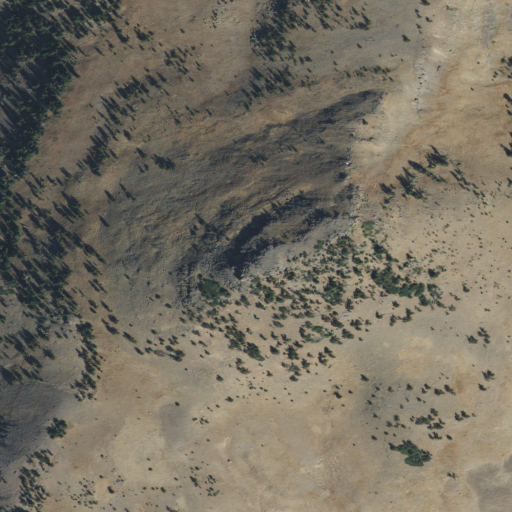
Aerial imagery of mountain in Montana named Roundhead Butte containing shrub, grassland, and evergreen forest